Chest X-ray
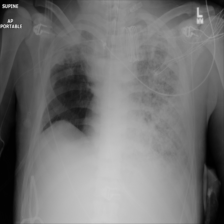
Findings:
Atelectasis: negative
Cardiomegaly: negative
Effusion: negative
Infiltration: negative
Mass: negative
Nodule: negative
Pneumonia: negative
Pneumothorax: negative
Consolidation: negative
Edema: negative
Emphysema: negative
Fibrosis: negative
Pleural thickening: negative
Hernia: negative